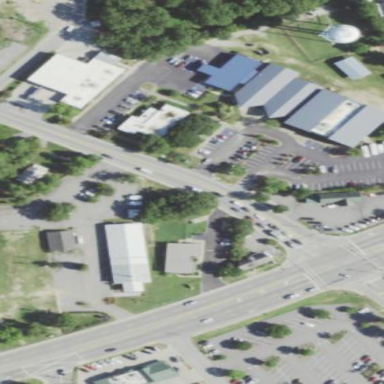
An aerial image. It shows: Retail area.